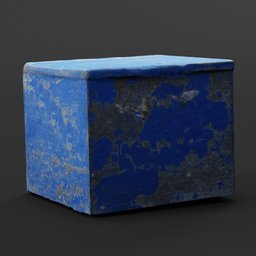
Label: tools